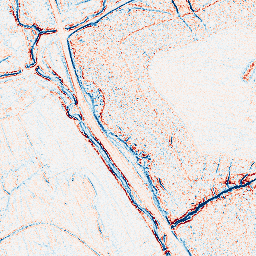
Category: edge_preserving
Decomposition family: bilateral
Decomposition parameters: d: 5
sigma_color: 75
sigma_space: 75
Upsampling method: quadratic
Upsampling parameters: scale: 8
Upsampling scale: 8